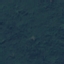
Label: Forest